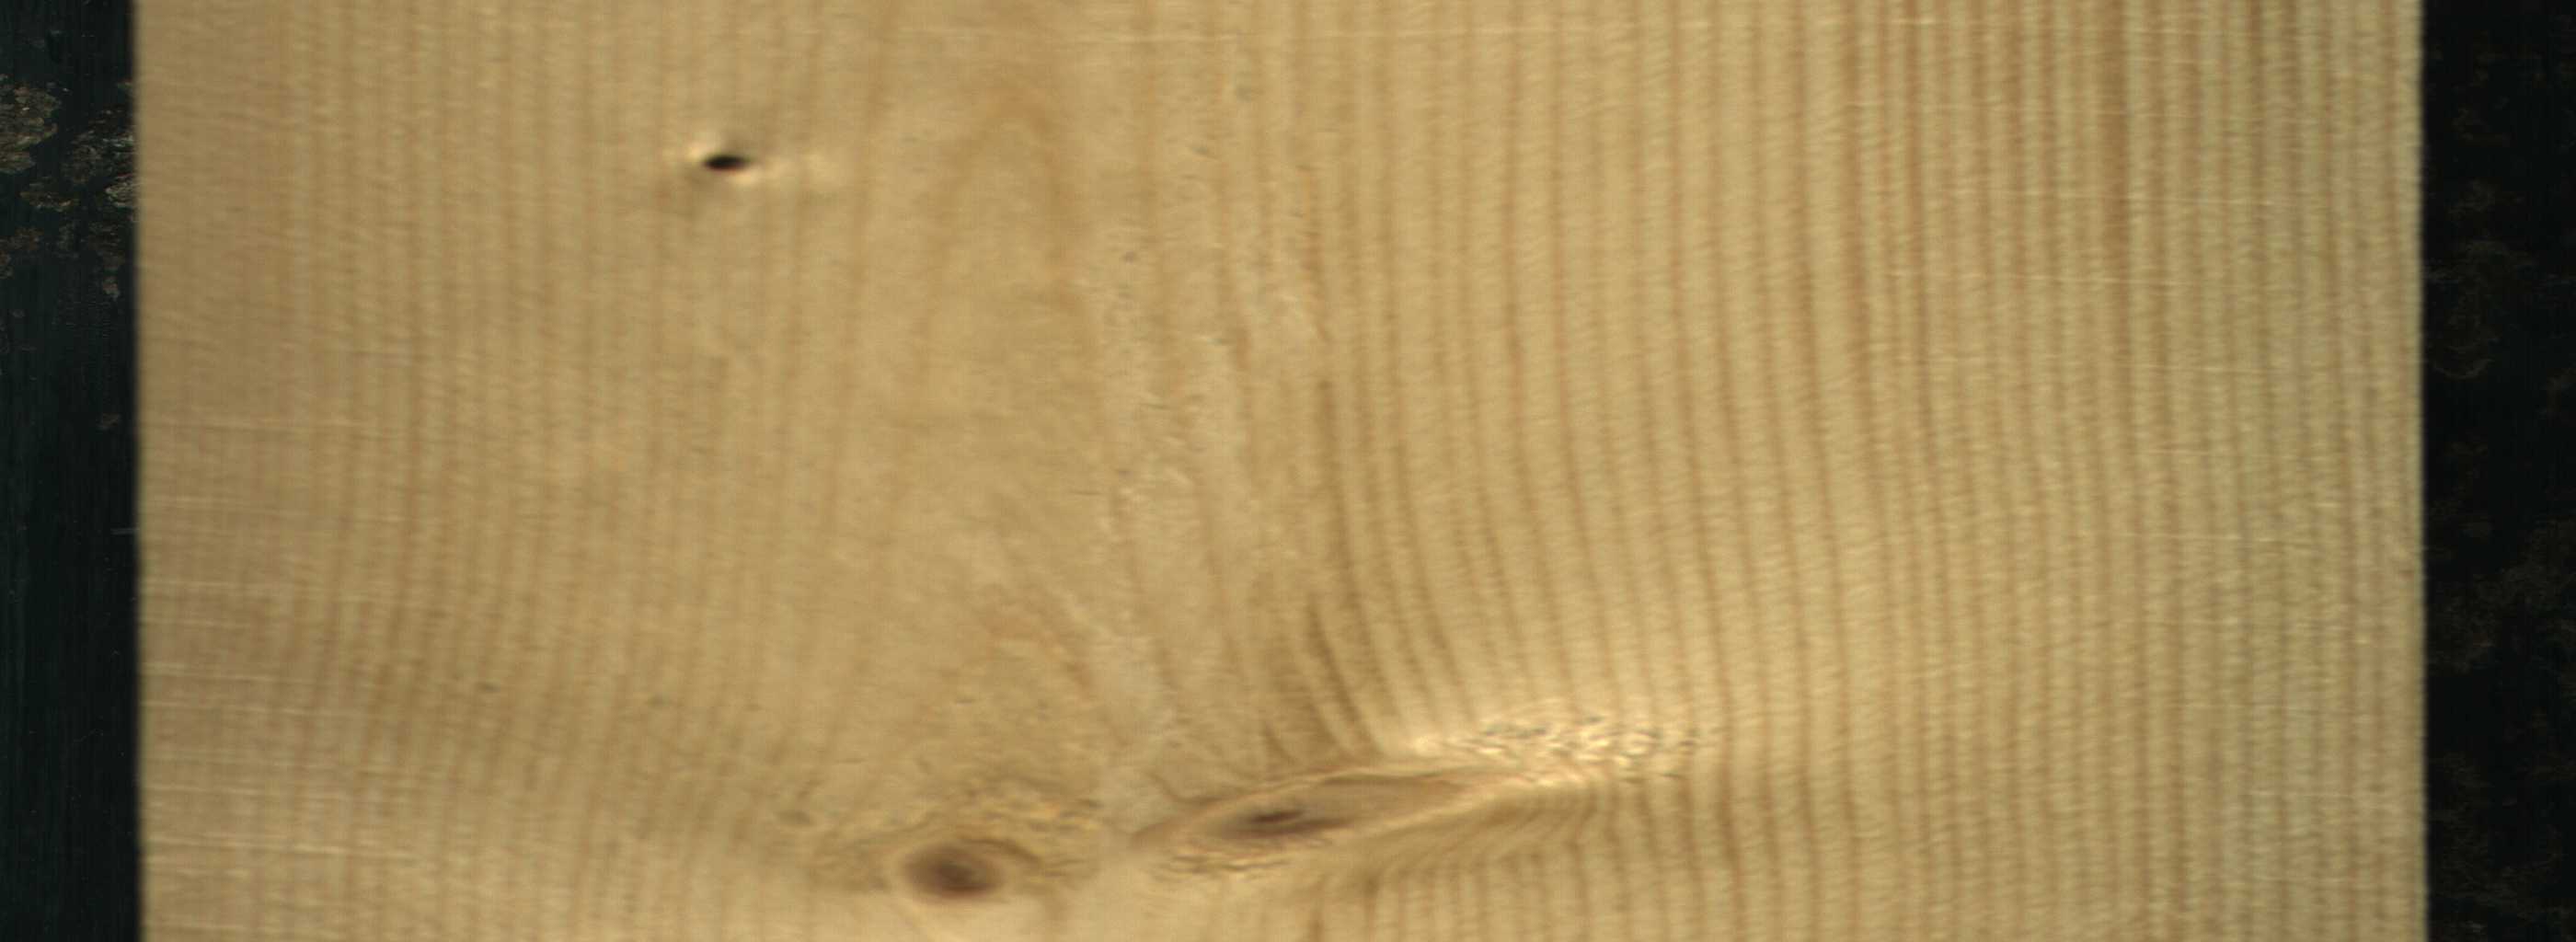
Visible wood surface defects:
Dead_Knot
Live_Knot
Live_Knot